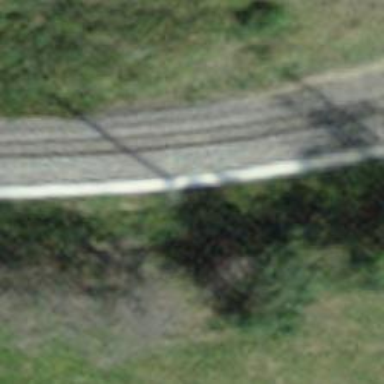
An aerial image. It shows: Narrow-gauge railway track electrified by contact line.